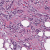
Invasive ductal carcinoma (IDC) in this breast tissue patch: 1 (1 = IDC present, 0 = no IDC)